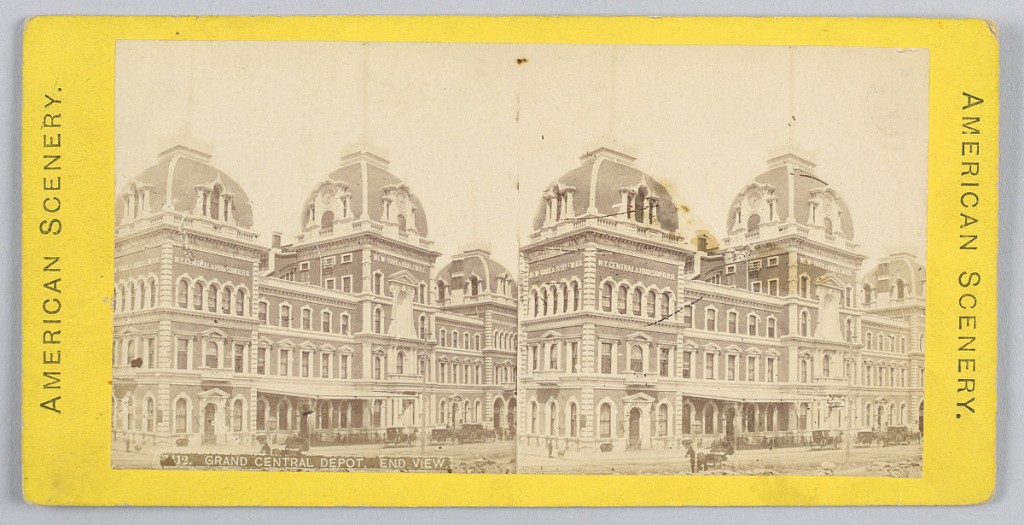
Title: Grand Central Depot, End View
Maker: Unknown, American
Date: ca. 1875
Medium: Albumen prints mounted on yellow cardboard
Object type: Photograph
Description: View of the exterior of the building, an adaptation of the French Renaissance style